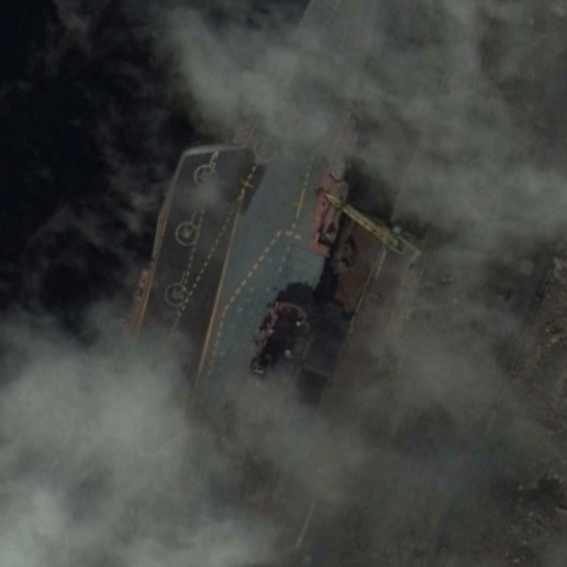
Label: aircraft_carrier